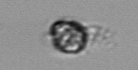
Label: Dinophyceae